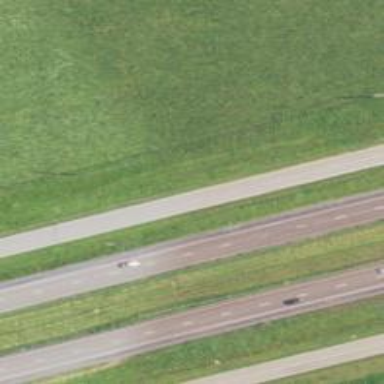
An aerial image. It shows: Motorway.